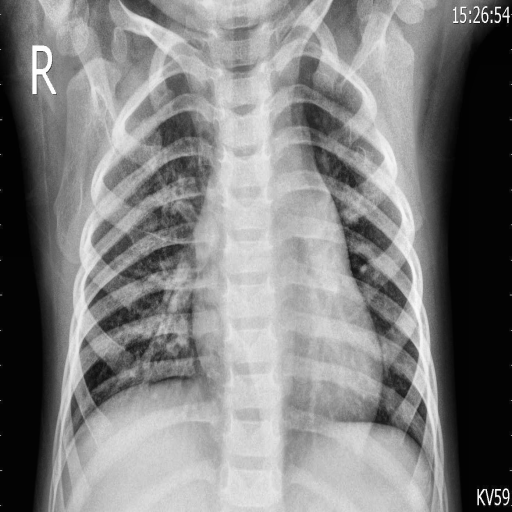
Finding: NORMAL